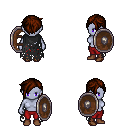
a pixel art fantasy rpg character, female body template, dark elf, purple skin, black tattered cape, red pants, brown pixie cut hairstyle, brown shoes, shield, four views (front, back, left, right), 2x2 character sprite sheet, small pixel art, hard edges, no anti-aliasing